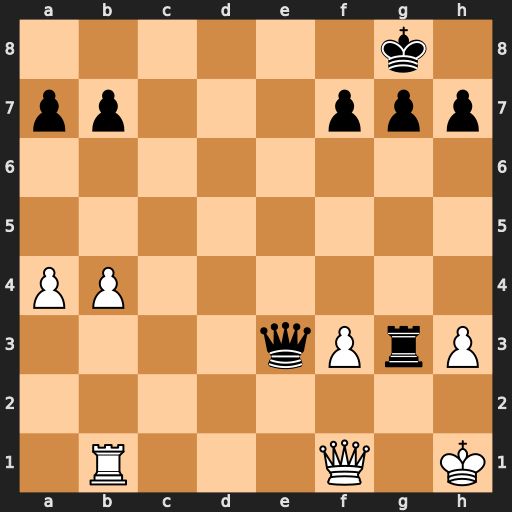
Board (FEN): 6k1/pp3ppp/8/8/PP6/4qPrP/8/1R3Q1K
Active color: w
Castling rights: -
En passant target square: -
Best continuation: Re1 Rxh3+ Kg2 Qg5+ Kxh3